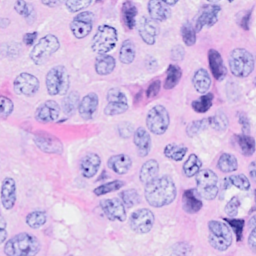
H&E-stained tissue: Breast